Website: slack
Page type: billing-address
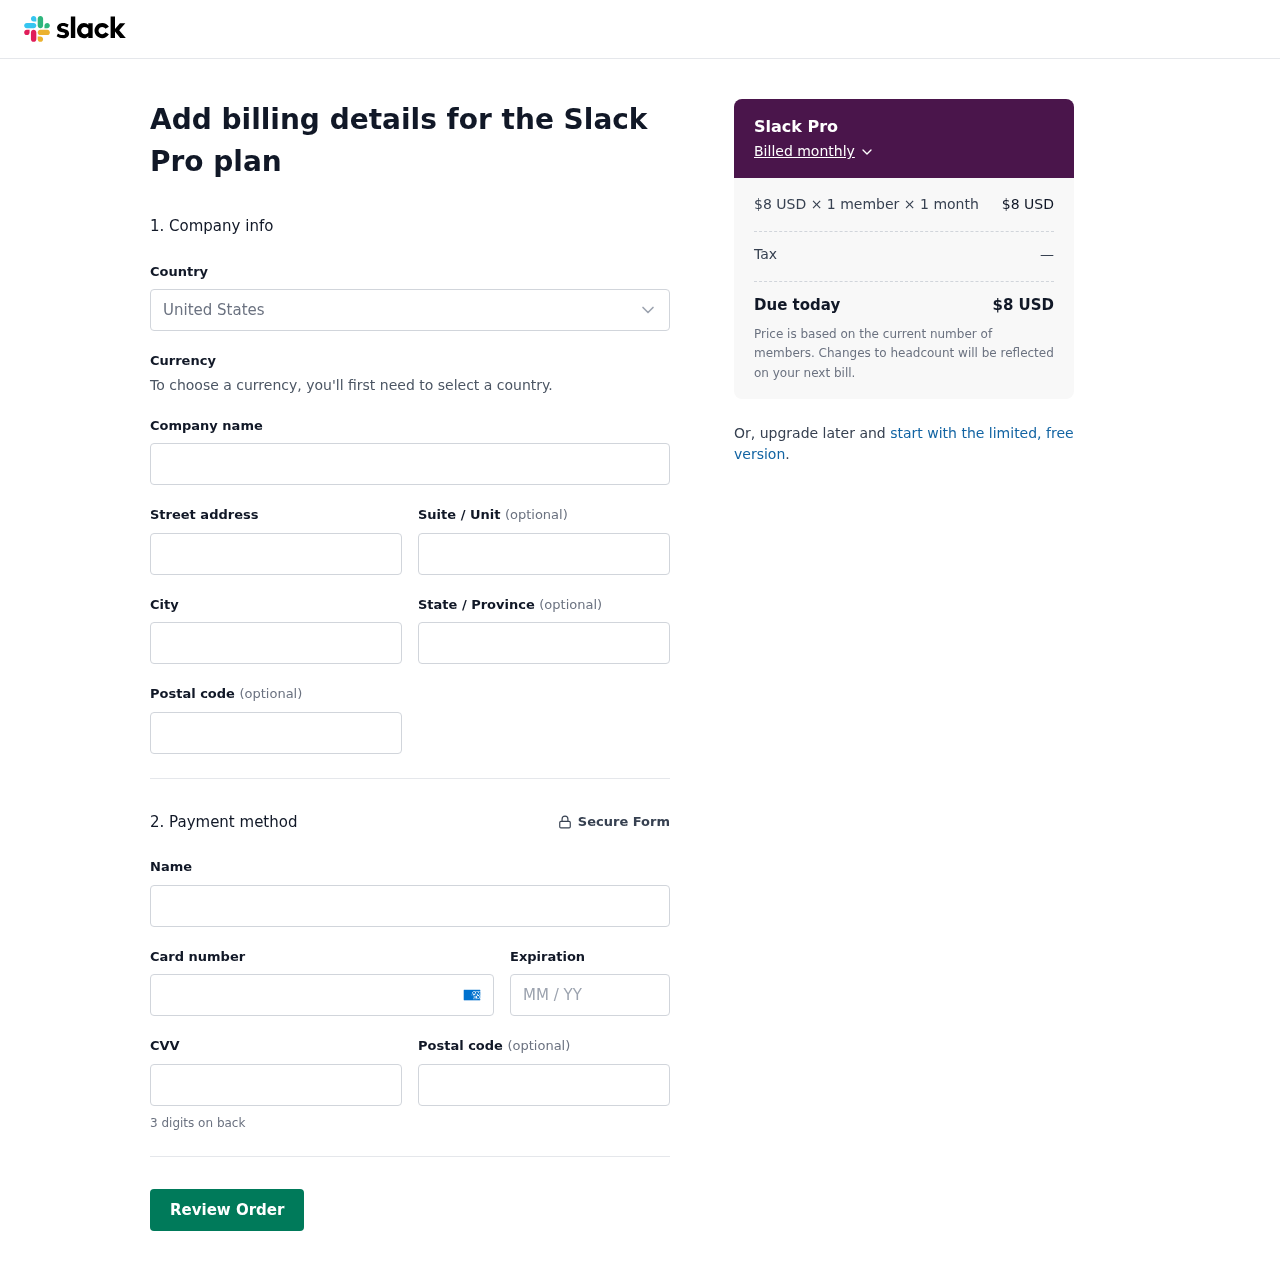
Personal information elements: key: PII_CARD_CVV
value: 8650
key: PII_CARD_EXPIRY
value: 10/30
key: PII_CARD_NUMBER
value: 3739 7004 6217 710
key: PII_CITY
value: Johnnymouth
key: PII_COUNTRY
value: United States
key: PII_FULLNAME
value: Nicole Walton
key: PII_POSTCODE
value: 49670
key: PII_POSTCODE2
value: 48215
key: PII_STATE
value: North Carolina
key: PII_STREET
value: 45089 Amber Crest
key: PII_STREET2
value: Apt. 470
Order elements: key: ORDER_PLAN_PRICE
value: $8 USD
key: ORDER_NUM_MEMBERS
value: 1 member
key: ORDER_NUM_MONTHS
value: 1 month
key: ORDER_SUBTOTAL
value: $8 USD
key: ORDER_TAX
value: —
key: ORDER_TOTAL
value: $8 USD